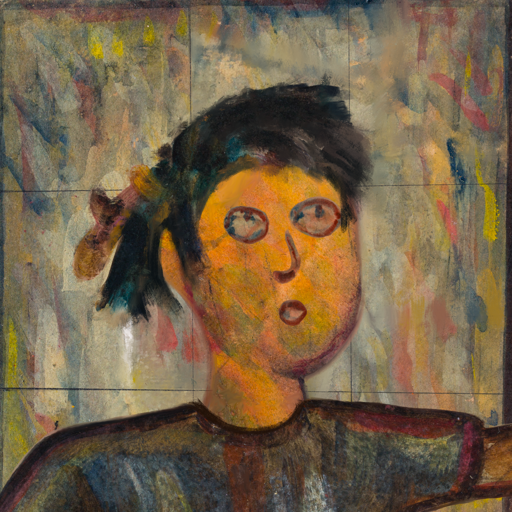
Background: GypsyMother, Head And Neck Side: Gypsy_Mother, Face Side: Orphan, Bust: Mosgoul, Hair Side: Pipe, Head Accessory: Blank, Second Necklace: Blank, Necklace: Blank, Baby: Blank